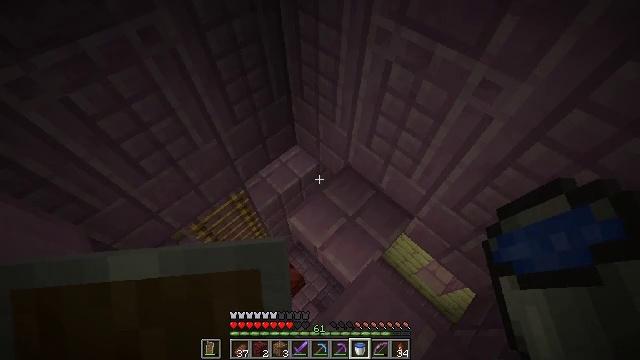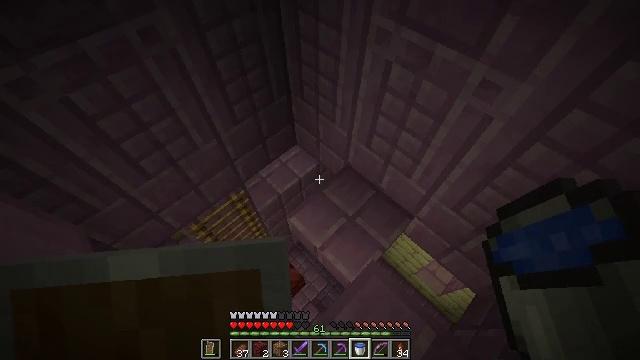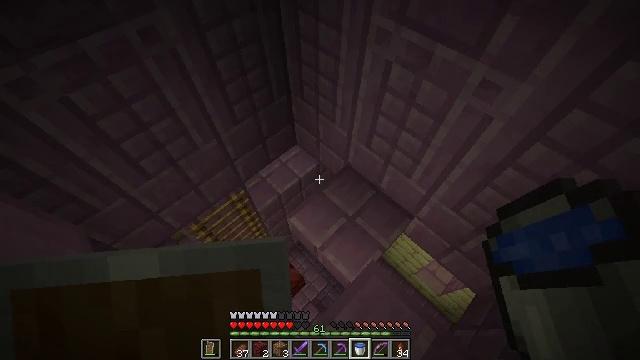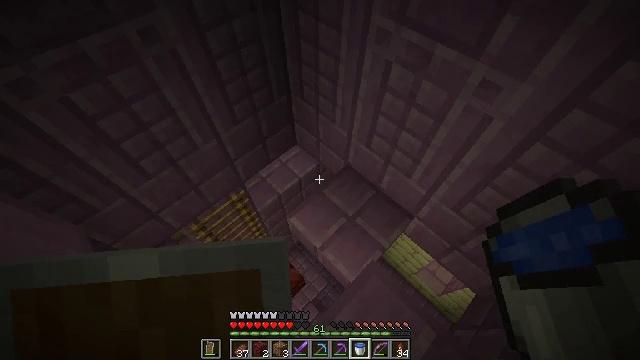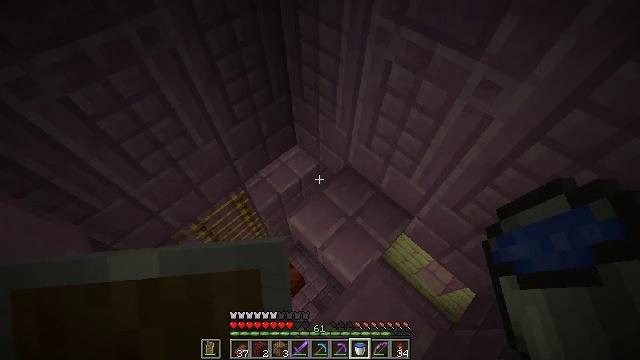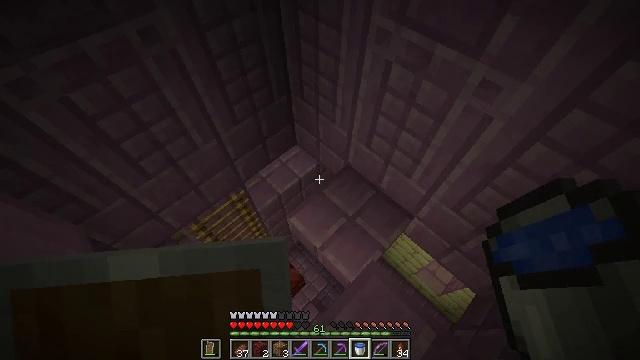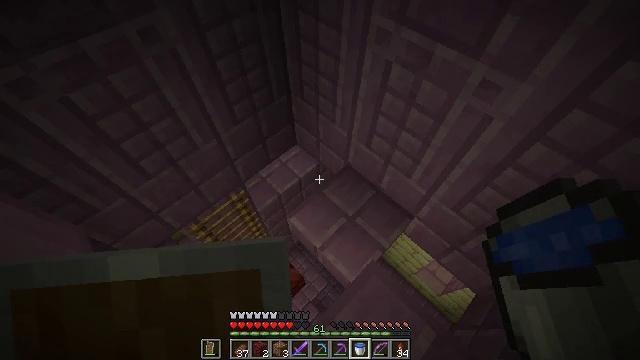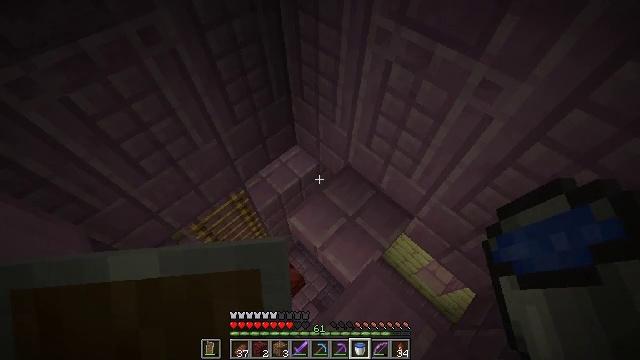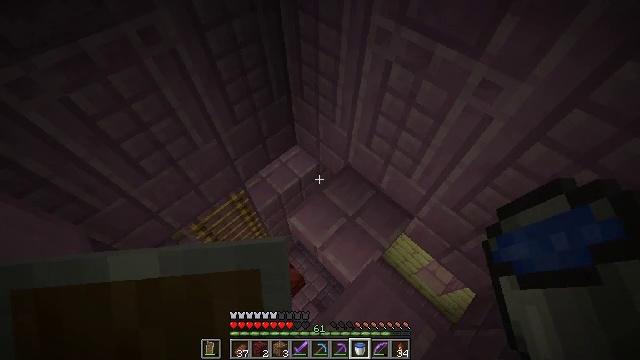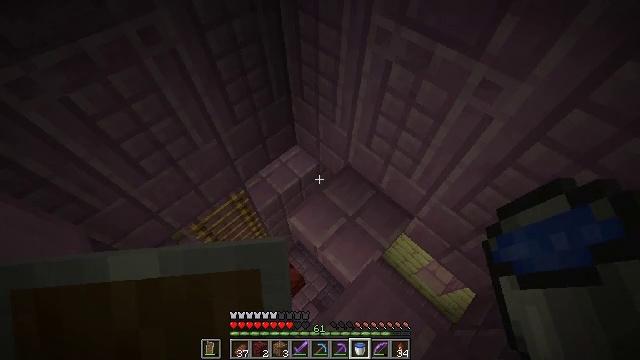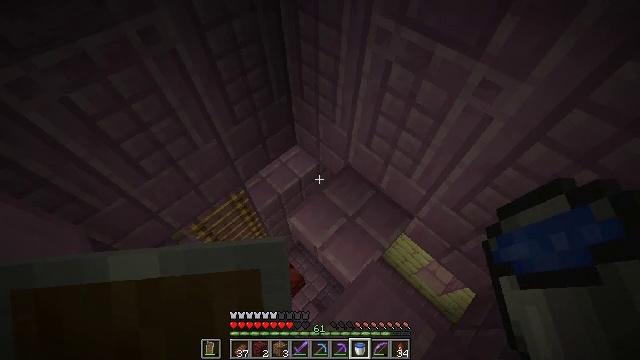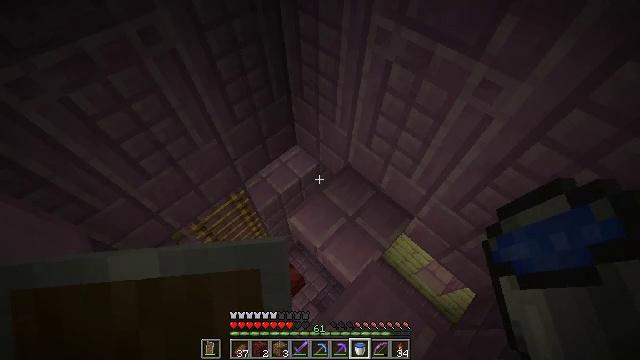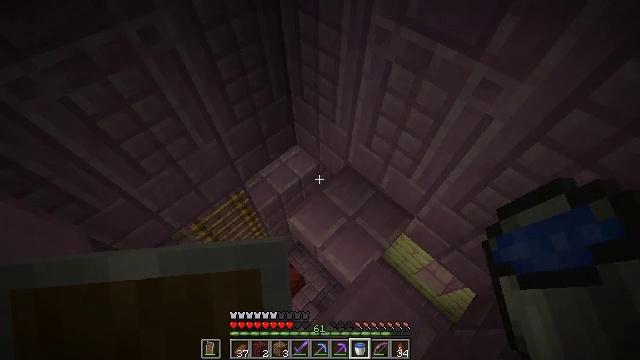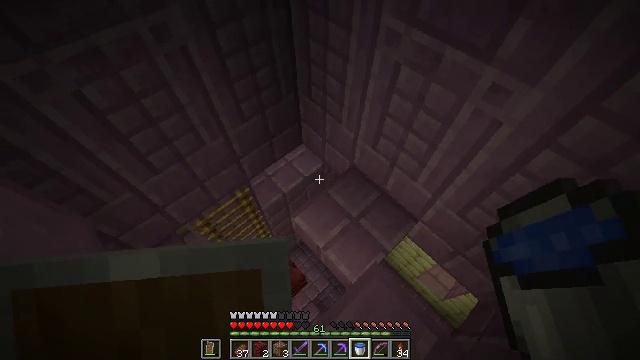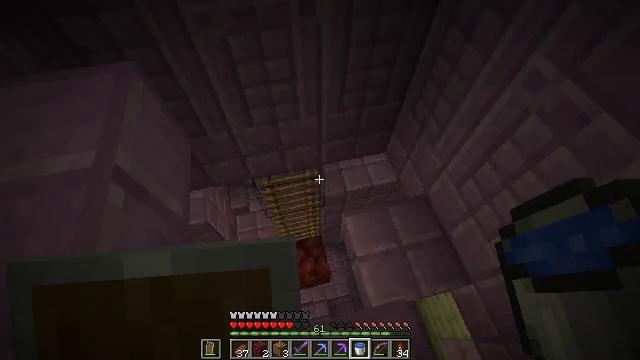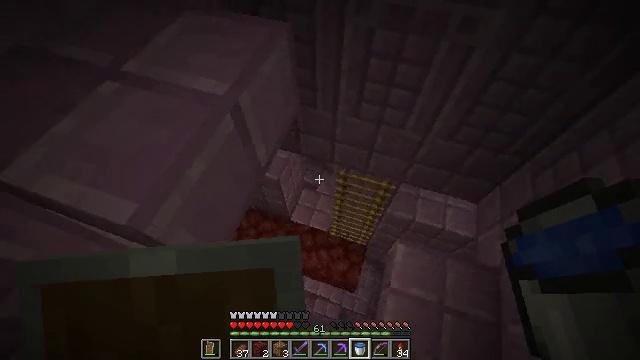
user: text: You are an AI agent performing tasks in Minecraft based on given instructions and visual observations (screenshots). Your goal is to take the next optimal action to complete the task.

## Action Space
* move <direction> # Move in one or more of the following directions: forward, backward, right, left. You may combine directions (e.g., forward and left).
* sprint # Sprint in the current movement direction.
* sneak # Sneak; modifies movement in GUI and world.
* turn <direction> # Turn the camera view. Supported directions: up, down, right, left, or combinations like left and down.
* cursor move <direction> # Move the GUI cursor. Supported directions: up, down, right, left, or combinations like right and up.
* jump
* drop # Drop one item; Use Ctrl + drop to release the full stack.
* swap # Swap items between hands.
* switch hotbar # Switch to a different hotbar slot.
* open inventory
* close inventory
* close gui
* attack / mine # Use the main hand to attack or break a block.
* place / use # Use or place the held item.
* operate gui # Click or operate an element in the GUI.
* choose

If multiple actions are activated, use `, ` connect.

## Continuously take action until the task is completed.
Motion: motion action
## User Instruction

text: Left click on the ender chest to mine.
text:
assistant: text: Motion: no_op
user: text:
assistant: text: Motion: no_op
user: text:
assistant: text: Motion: no_op
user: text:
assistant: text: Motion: no_op
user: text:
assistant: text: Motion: no_op
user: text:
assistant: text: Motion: no_op
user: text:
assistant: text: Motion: no_op
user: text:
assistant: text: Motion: no_op
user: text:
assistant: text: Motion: no_op
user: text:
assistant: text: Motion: no_op
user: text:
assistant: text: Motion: no_op
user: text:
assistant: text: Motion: no_op
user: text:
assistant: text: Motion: turn left
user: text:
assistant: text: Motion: turn left
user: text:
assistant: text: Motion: turn left
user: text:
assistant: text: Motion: turn left
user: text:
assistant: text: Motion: turn left
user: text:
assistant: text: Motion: no_op
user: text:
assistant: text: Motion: no_op
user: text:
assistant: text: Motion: no_op
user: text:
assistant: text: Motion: no_op
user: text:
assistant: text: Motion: no_op
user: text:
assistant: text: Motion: turn right and up
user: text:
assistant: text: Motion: turn right
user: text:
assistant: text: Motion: turn right and up
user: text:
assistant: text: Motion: turn right
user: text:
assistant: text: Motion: move forward
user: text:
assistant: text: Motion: move forward, turn right
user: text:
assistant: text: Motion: move forward
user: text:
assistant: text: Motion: move forward